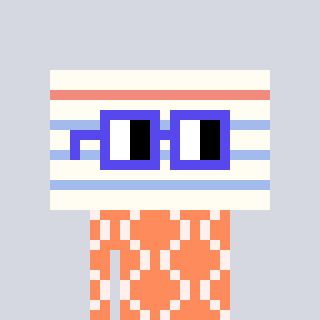
a pixel art character with square blue glasses, a empty notebook page-shaped head and a peachy-colored body on a cool background